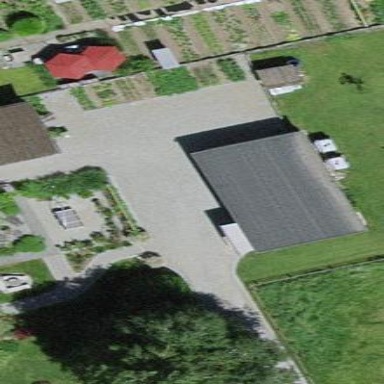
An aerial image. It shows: Garage.